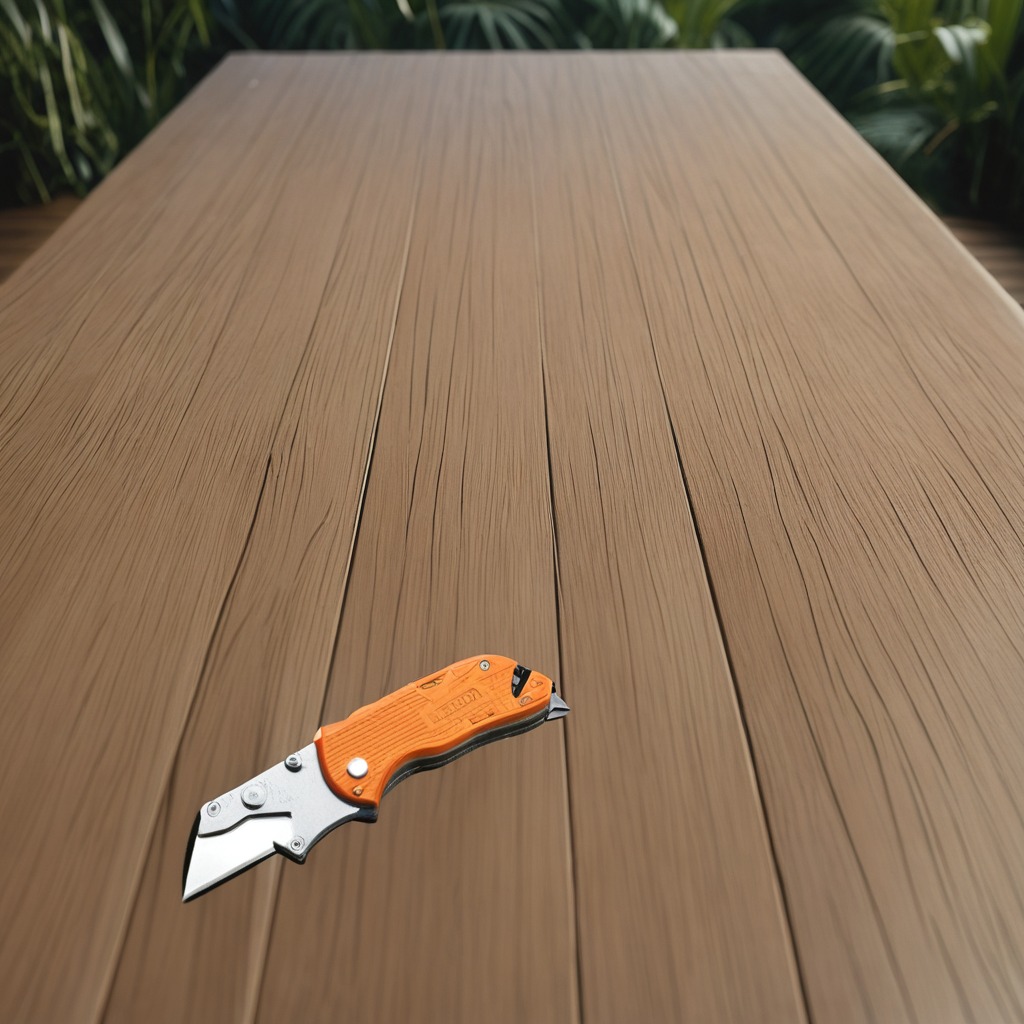
A utility knife is lying on the wooden table.